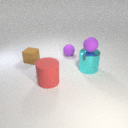
large cyan metal cylinder in front of small purple rubber sphere